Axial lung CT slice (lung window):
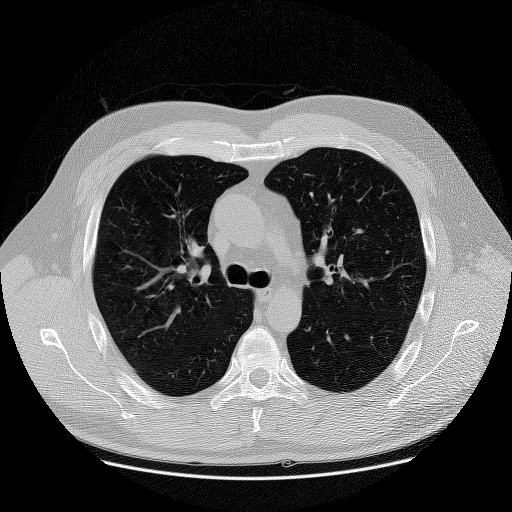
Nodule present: no